Question: I have a simple activity in android but it could be any class. anyway it looks like this:
'''
package com.example.groovy
import android.os.Bundle
import android.support.v7.app.ActionBarActivity
import com.example.R
import groovy.transform.CompileStatic
@CompileStatic
public class MainActivity extends ActionBarActivity {
@Override
protected void onCreate(Bundle savedInstanceState) {
super.onCreate(savedInstanceState);
setContentView(R.layout.activity_main);
myMethod();
}
public void myMethod(){
Data data1=new Data();
data1.setAddress("37 IBM blvd.");
data1.setPostalCode("mc42L8")
data1.setDate("feb 19");
Data data2=new Data();
data2.setAddress("38 Oriole");
data2.setPostalCode("mc72l9")
data2.setDate("feb 12");
Data data3=new Data();
data3.setAddress("37 skyway");
data3.setPostalCode("mt82l9");
data3.setDate("feb 13");
}
'''
The Data class looks like this:
'''
package com.example.groovy
public class Data{
def String address
def String postalCode
def String Date
}
'''
if you need to know the directory structure it looks like this:

here is the error i get when i try to run the program:
'''
/Users/frost/Documents/myandroidstudio/myrxJavaAndroidProject2/app/src/main/groovy/com/example/groovy/MainActivity.groovy: 32: [Static type checking] -
Cannot find matching method com.example.groovy.Data#setDate(java.lang.String).
Please check if the declared type is right and if the method exists.
'''
this error repeats for all the synthesized methods im trying to access from the data pojo.
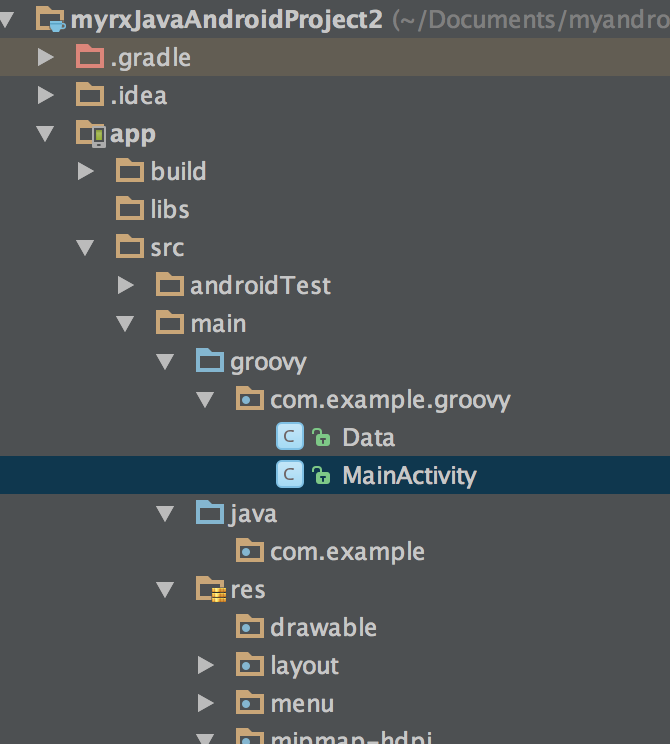
Answer: Have you tried with sensible capitalisation, and without unnecessary 'def's?
'''
public class Data{
String address
String postalCode
String date
}
'''